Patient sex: M
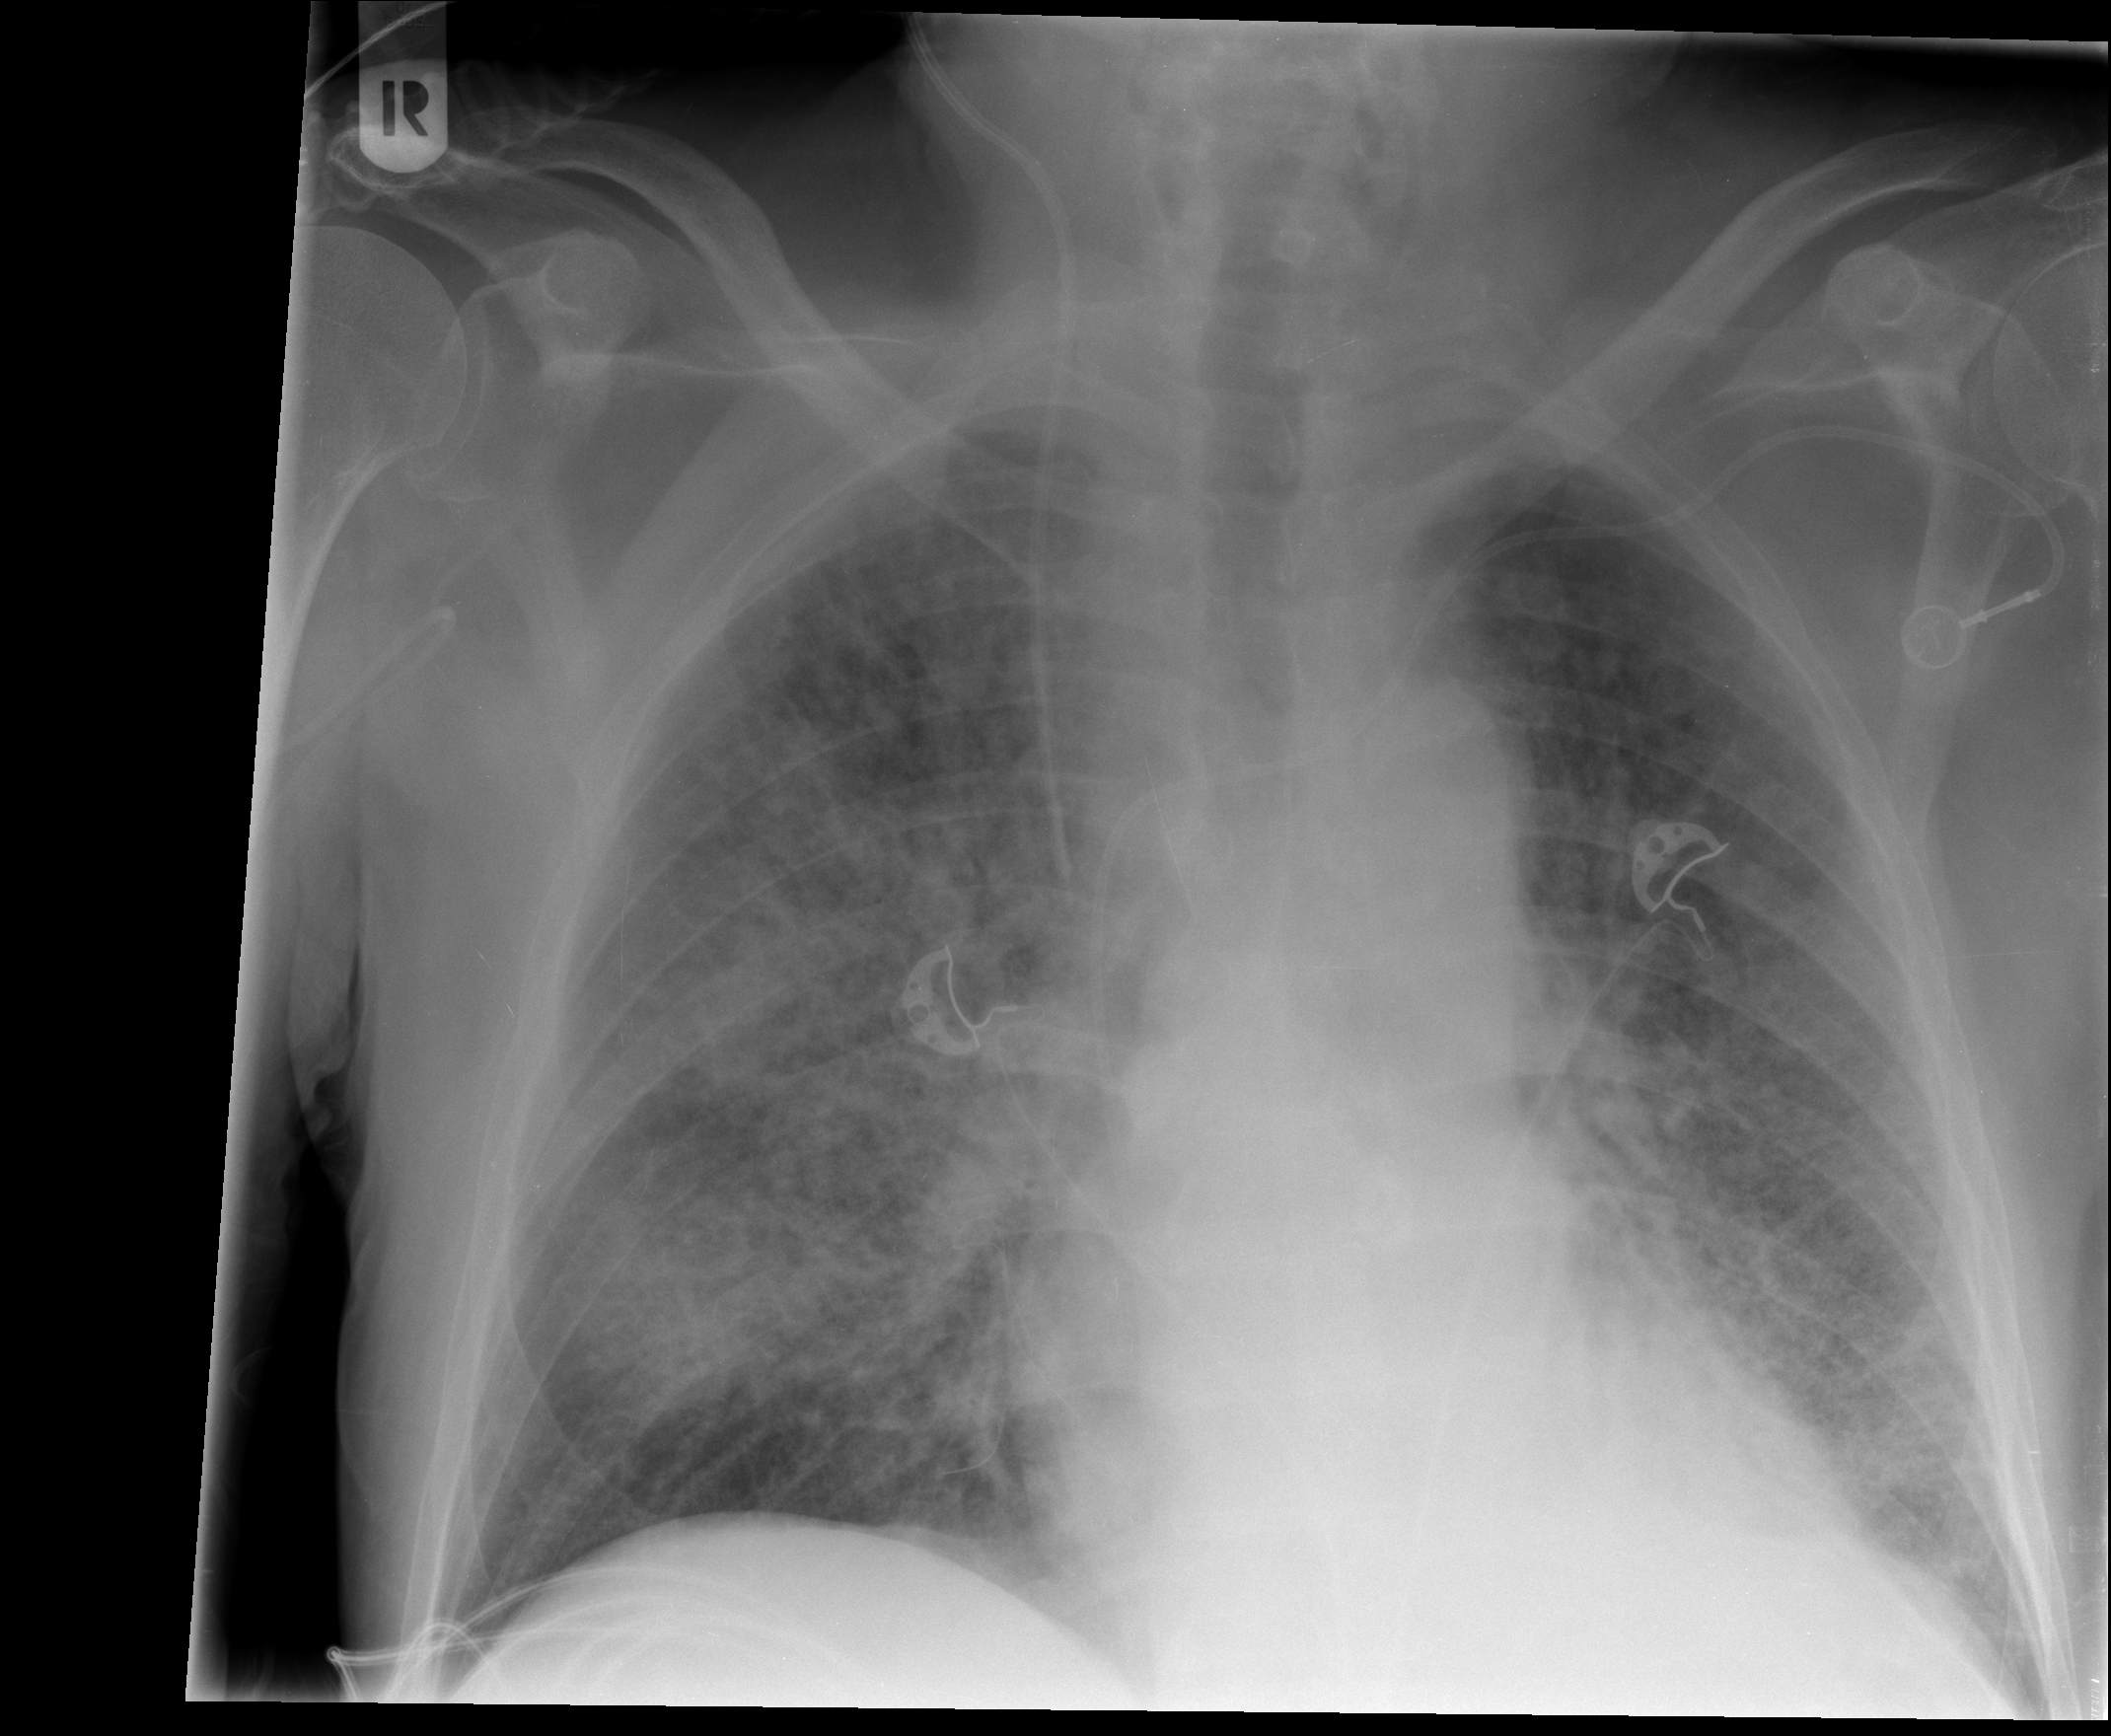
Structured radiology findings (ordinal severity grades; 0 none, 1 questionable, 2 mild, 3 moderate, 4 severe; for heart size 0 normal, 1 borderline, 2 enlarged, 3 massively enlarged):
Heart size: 0
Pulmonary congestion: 0
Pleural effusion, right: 0
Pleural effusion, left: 0
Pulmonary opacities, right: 3
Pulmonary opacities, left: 3
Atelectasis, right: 0
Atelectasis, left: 0